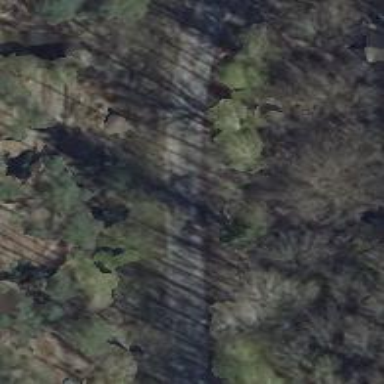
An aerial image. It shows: Unclassified road with asphalt surface.